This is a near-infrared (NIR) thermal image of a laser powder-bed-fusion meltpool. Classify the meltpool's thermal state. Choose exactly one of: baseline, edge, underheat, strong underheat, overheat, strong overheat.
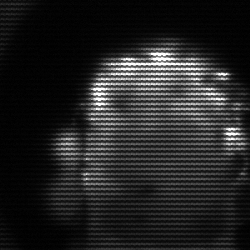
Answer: baseline